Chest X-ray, AP view. Patient: 33 years old, sex M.
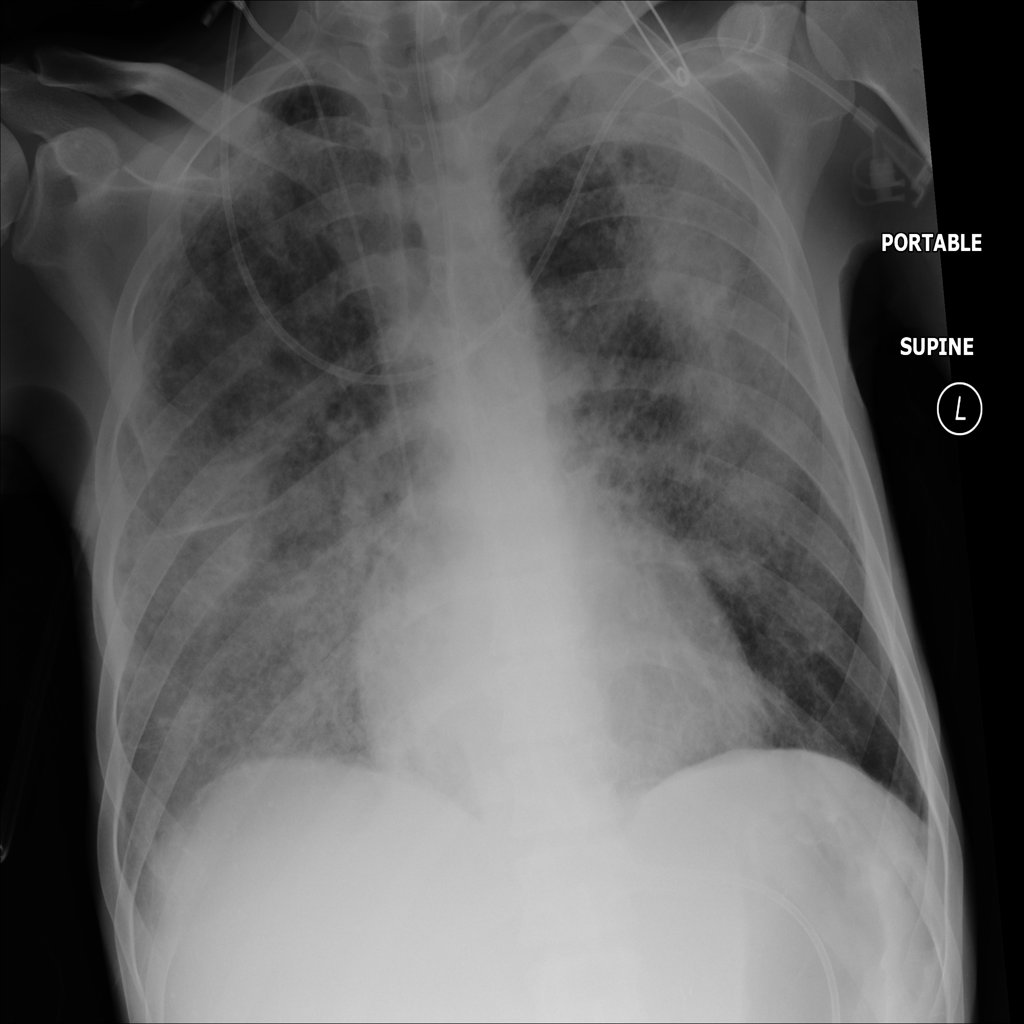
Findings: Edema, Infiltration, Pleural_Thickening, Pneumonia